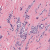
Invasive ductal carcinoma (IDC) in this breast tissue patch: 1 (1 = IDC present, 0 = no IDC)